Question: I want to use ReStructuredText to take notes, and I sometimes want to add equations to the notes with LaTeX. I followed the advice of both answers to <URL> question, but neither of them worked for me. I have an RST file called 'foo.rst' with these contents:
'''
.. role:: latex(raw)
:format: latex
==============
This is a test
==============
Test with latex role :latex:'\Delta X'
Test with raw role :raw:'\Delta X'
Test with raw role and $ :raw:'$\Delta X$'
Test with raw role and $ :raw:'$\Delta X$'
'''
Then when I compile this to a pdf with 'pandoc -o foo.pdf foo.rst', I get this output.

If I first compile to tex, I get this:
'''
\section{This is a test}\label{this-is-a-test}
Test with latex role extbackslash{}Delta X
Test with raw role extbackslash{}Delta X
Test with raw role and \$ \$ extbackslash{}Delta X\$
Test with raw role and \$ \$ extbackslash{}Delta X\$
'''
It seems to be escaping the text inside of the 'raw' and 'latex' directives. Is there a way to use inline LaTeX with pandoc and RST?
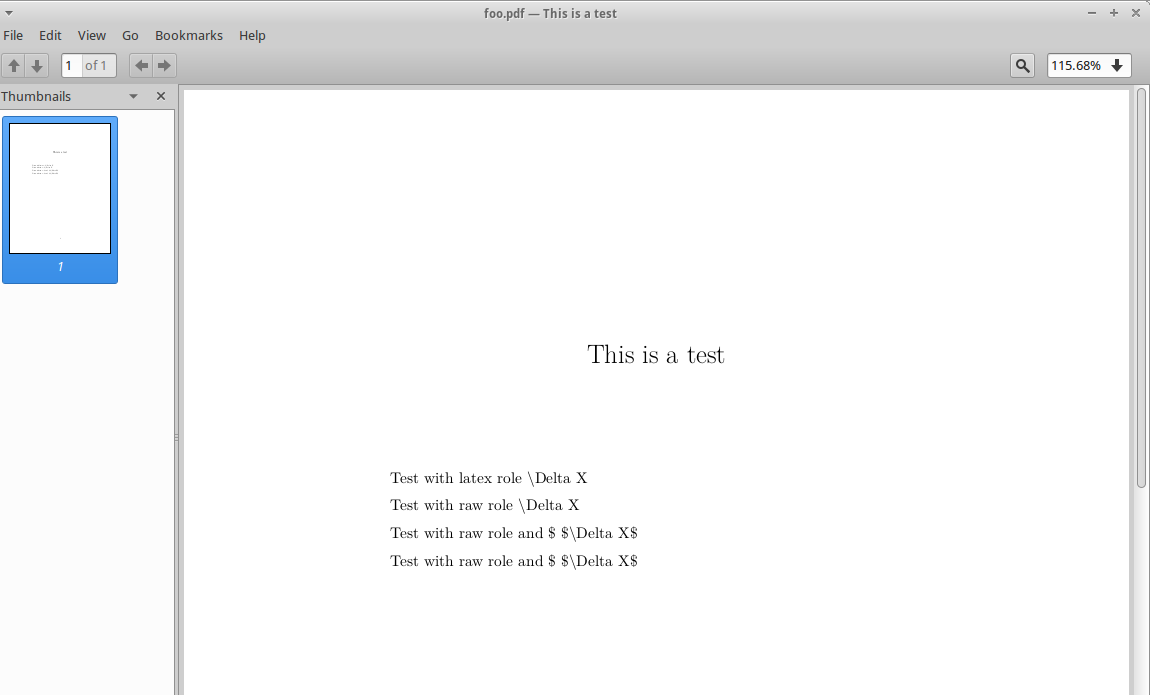
Answer: There are a <URL> that should do the job:
'''
The area of a circle is :math:'A_ ext{c} = (\pi/4) d^2'.
'''
Then:
'''
pandoc -o foo.pdf foo.rst
'''
Results in: